Field crop: tomato
Growth stage: 2
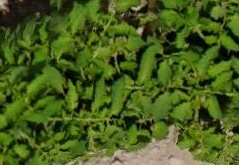
Species: tomato